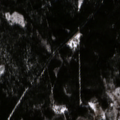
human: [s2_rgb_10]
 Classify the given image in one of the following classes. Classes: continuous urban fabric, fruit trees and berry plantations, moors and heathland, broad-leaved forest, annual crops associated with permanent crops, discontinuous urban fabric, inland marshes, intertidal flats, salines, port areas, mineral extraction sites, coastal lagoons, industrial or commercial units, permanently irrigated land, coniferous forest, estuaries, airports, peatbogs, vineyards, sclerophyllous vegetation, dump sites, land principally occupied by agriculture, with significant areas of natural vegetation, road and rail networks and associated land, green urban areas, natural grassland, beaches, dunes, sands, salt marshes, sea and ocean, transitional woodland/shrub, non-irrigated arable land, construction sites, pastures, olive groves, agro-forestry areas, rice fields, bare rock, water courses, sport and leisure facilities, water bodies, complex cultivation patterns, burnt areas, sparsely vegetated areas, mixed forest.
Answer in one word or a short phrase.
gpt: broad-leaved forest, coniferous forest, mixed forest, transitional woodland/shrub